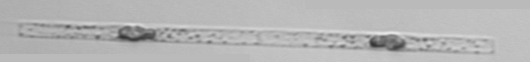
Label: Dactyliosolen_blavyanus